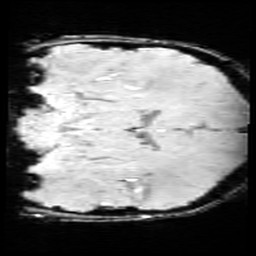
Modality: SWI
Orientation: coronal
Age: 13
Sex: male
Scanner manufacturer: siemens
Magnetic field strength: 3 T
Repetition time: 0.027 s
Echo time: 0.02 s